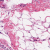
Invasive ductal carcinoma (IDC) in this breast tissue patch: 0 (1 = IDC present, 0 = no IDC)